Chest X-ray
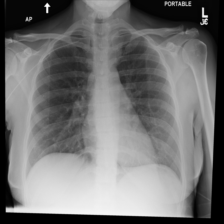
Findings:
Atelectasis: negative
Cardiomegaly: negative
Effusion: negative
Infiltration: negative
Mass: negative
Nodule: negative
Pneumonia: negative
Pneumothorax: negative
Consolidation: negative
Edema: negative
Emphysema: negative
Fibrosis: negative
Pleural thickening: negative
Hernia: negative